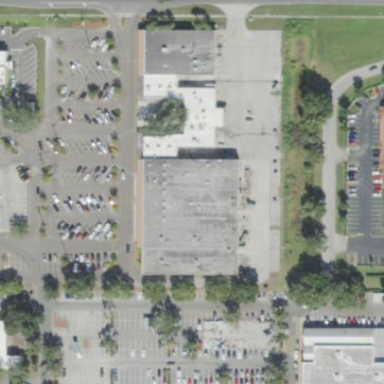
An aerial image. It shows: Mall building.